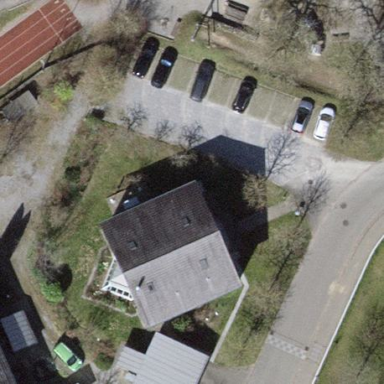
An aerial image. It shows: House with gabled roof.